Question: I got a problem with action bar tab spacing.Below I am showing the screenshot of action bar tabs.

Below I am posted the codes relevant to this issue.
'''
ActionBar.Tab tab = actionBar.newTab()
.setText("Tab1")
.setTabListener(
new TabListener(this, Home.class.getName()));
View tabView = inflater.inflate(R.layout.fragment_home, null);
tabView.setBackgroundResource(R.drawable.gradient_shape); // set custom color
tab.setCustomView(tabView);
actionBar.addTab(tab);
'''
'''
<?xml version="1.0" encoding="utf-8"?>
<shape xmlns:android="http://schemas.android.com/apk/res/android"
android:shape="rectangle" >
<corners android:radius="4dp" />
<stroke
android:width="1dp"
android:color="#0078a5" />
<gradient
android:angle="90"
android:endColor="#00adee"
android:startColor="#0078a5" />
<padding
android:bottom="25dp"
android:left="50dp"
android:right="50dp"
android:top="25dp" />
</shape>
'''
'''
<resources>
<style name="AppBaseTheme" parent="android:Theme.Light">
</style>
<!-- Application theme. -->
<style name="AppTheme" parent="AppBaseTheme">
</style>
</resources>
'''
'''
<resources>
<style name="AppBaseTheme" parent="android:Theme.Holo.Light">
</style>
</resources>
'''
'''
<resources>
<style name="AppBaseTheme" parent="android:Theme.Light">
</style>
<style name="AppTheme" parent="AppBaseTheme">
</style>
</resources>
'''
'''
<uses-sdk
android:minSdkVersion="15"
android:targetSdkVersion="19" />
<application
android:allowBackup="true"
android:icon="@drawable/ic_launcher"
android:label="@string/app_name"
android:theme="@android:style/Theme.Holo.Light.DarkActionBar" >
<activity
android:name="com.smart.activity.MainActivity"
android:label="@string/app_name" >
<intent-filter>
<action android:name="android.intent.action.MAIN" />
<category android:name="android.intent.category.LAUNCHER" />
</intent-filter>
</activity>
</application>
'''
I need to remove the unwanted spacing between the tabs.The Tabs have to get merge one by one.And also the Action bar tab name wasn't displayed.Anybody can help me with this.Thank you.
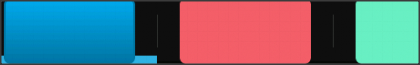
Answer: Added this in solved my problem:
'''
<resources>
<style name="MyTheme" parent="@android:style/Theme.Holo.Light.DarkActionBar">
<item name="android:actionBarTabStyle">@style/CustomTabWidget</item>
<item name="android:actionBarTabBarStyle">@style/MyActionBarTabBar</item>
</style>
<style name="CustomTabWidget" parent="@android:style/Widget.TabWidget">
<item name="android:textAppearance">@style/CustomTabWidgetText</item>
</style>
<style name="CustomTabWidgetText" parent="@android:style/TextAppearance.Widget.TabWidget">
<item name="android:textSize">20sp</item>
<item name="android:textAppearance">@android:style/TextAppearance.Medium</item>
<item name="android:gravity">center</item>
<item name="android:paddingLeft">50dp</item>
<item name="android:paddingRight">20dp</item>
<item name="android:textColor">#FFFFFF</item>
</style>
<style name="MyActionBarTabBar">
<item name="android:gravity">center</item>
</style>
</resources>
'''
Then in :
I set a theme like this 'android:theme="@style/MyTheme"' in 'application' element.